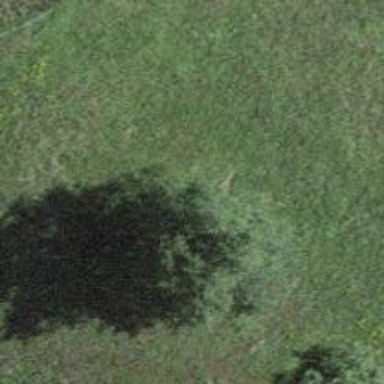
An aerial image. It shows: Single tag "natural: tree."